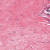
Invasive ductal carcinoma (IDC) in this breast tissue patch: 0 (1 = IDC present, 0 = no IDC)